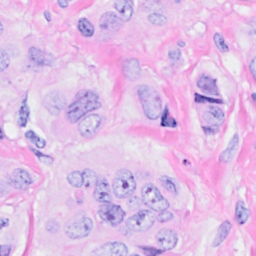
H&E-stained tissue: Breast